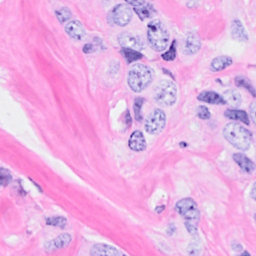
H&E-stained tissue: Breast